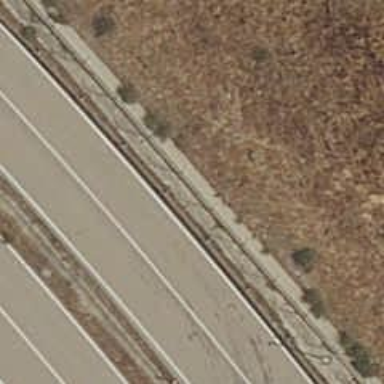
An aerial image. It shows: Fence.